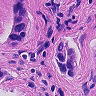
Metastatic tissue present: yes